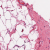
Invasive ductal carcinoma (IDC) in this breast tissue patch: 0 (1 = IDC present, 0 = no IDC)